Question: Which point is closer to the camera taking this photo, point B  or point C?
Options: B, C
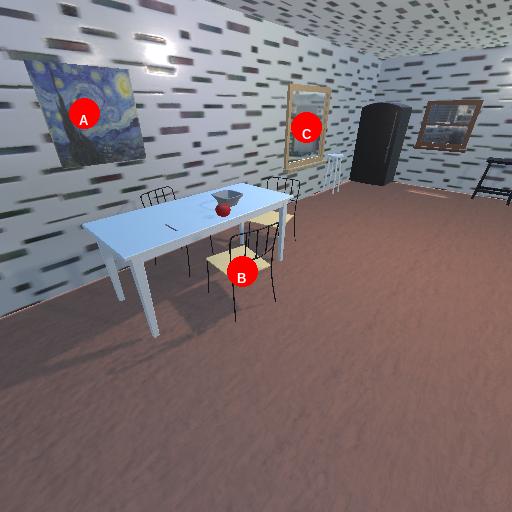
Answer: B